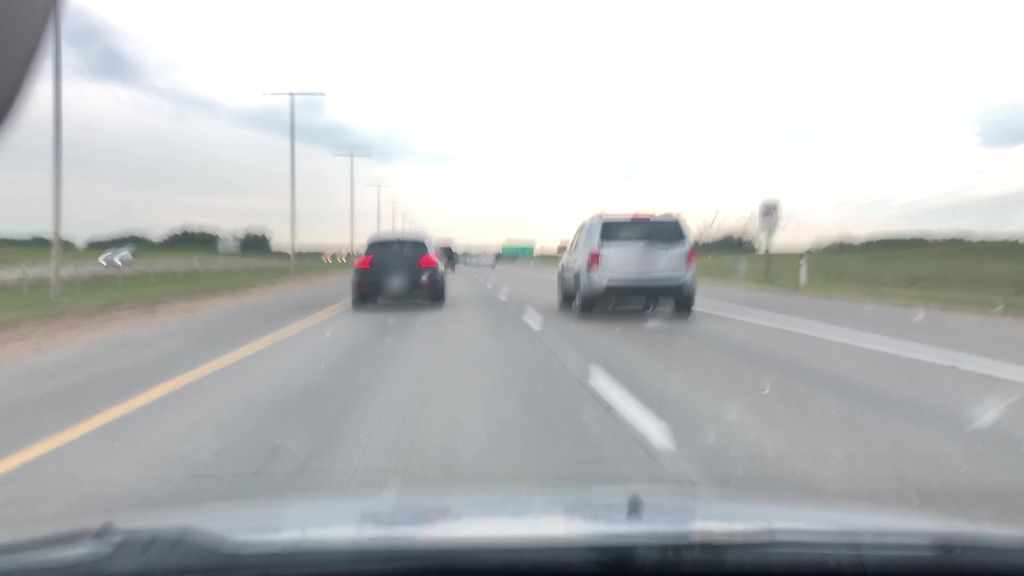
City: edmonton